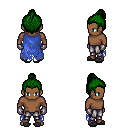
a pixel art fantasy rpg character, male body template, human, dark skin, blue tattered cape, metal pants, green short topknot hairstyle, metal gloves, gray slippers, four views (front, back, left, right), 2x2 character sprite sheet, small pixel art, hard edges, no anti-aliasing